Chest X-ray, AP view. Patient: 32 years old, sex M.
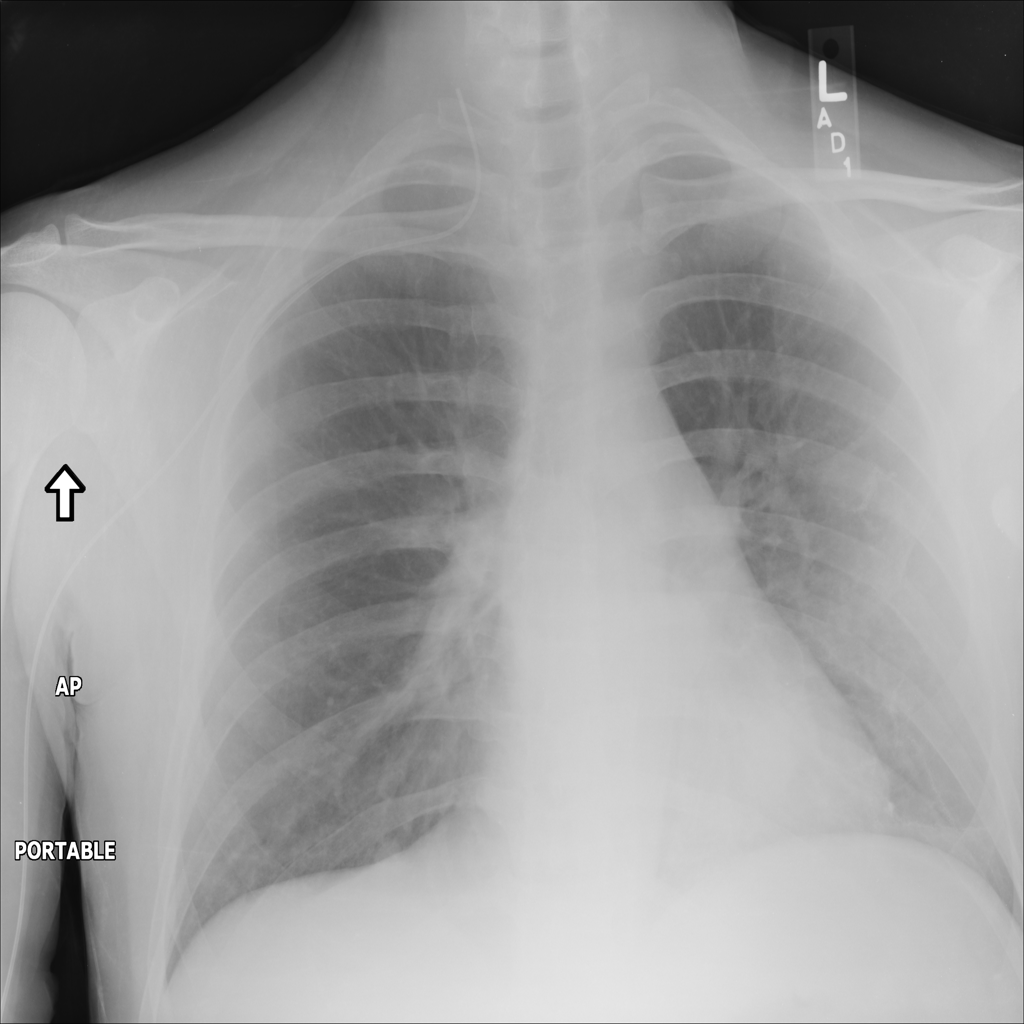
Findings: No Finding